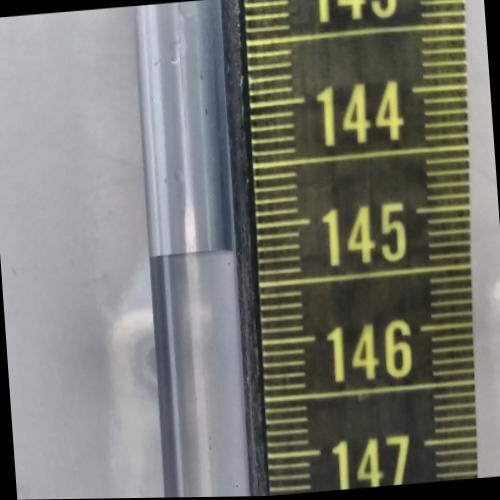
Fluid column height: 145.2 cm